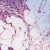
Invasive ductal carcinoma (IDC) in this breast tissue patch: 1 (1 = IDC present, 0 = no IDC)